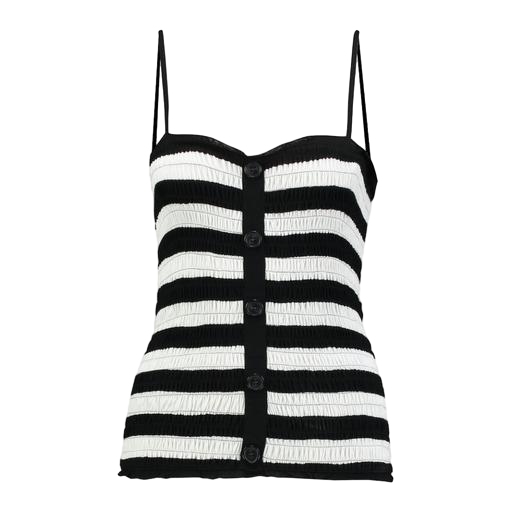
black and white striped tank top, black striped cami top, black and white tank top, white background